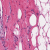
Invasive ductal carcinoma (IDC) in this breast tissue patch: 0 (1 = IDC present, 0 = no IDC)